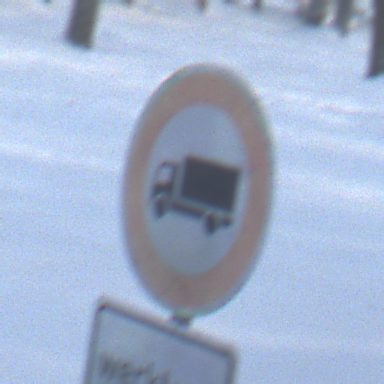
Verkehrszeichen: VerbotFuerKraftfahrzeugeUeberDreiKommaFuenfTonnen
Zusatzzeichen unten: ZeitangabenMitBeschraenkungAufWochentage1
Umgebung: Outdoor, Nature
Tageszeit: MorningAfternoon
Wetter: Clear
Licht: Natural
Jahreszeit: Winter
Kontrast: LowContrast